Question: Im using google app engine data-store built in eclipse using my model for the table. The id is just the date and time from android.
I can query by a row like this and it does work!
'''
select from Quotes as Quotes ORDER BY votes DESC
'''
I want to get my results back by my entities id however this query does not work
'''
select from Quotes as Quotes ORDER BY Id DESC
'''
Here is my table. How can I query by my id/Name and trust me ive tried
'''
select from Quotes as Quotes ORDER BY ID/Name DESC
'''

edit: you probably notice i have a dummyid. I do not want to use that row because I made it in a very hacky way and requires extra loading on the users side.
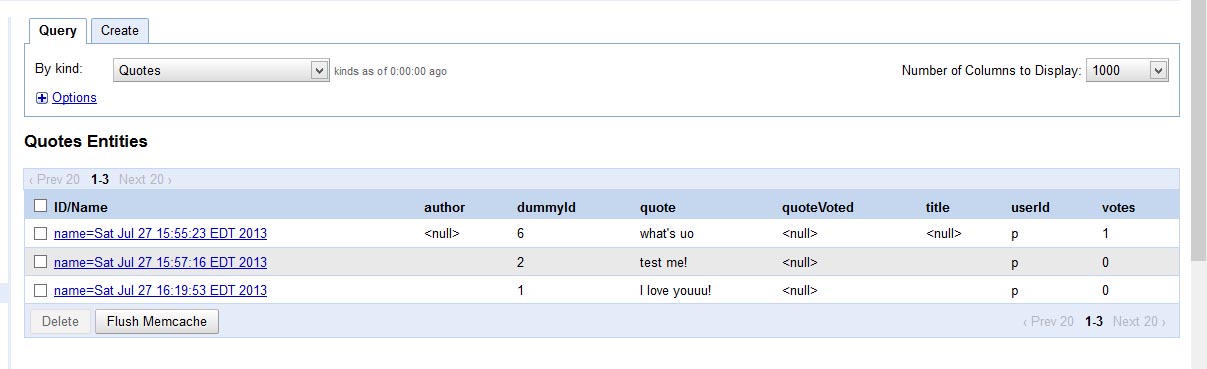
Answer: Oh, dear. I see the problem, now. You have a column named 'ID/Name'. It's usually wise to keep identifiers limited to alphanumeric characters.
Can you rename the column? That would be the best step forward.
If that's not an option, you can wrap it in backticks so that it's treated as an identifier:
'''
SELECT * FROM Quotes ORDER BY 'ID/Name' DESC;
'''
See <URL>, which almost certainly won't match your schema but should get the point across.